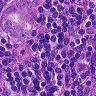
Metastatic tissue present: yes